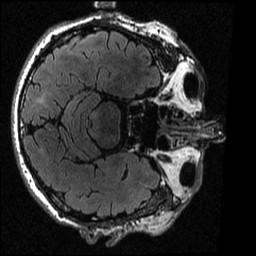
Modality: T2w
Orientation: axial
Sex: male
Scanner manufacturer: ge
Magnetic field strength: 3 T
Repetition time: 6 s
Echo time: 0.1266 s